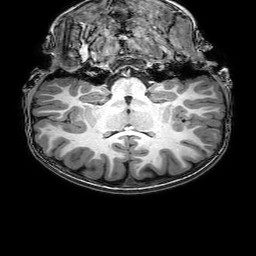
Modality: T1w
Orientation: sagittal
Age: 6
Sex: male
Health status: healthy